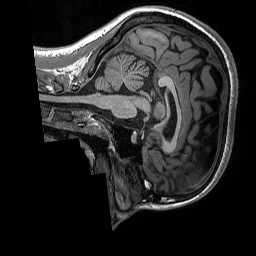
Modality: T1w
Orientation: sagittal
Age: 27
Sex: female
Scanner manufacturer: siemens
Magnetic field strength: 3 T
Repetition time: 2.3 s
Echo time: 0.00298 s